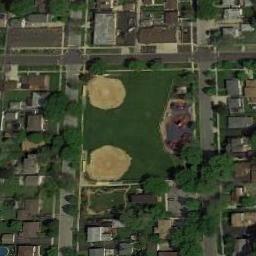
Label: baseball_diamond